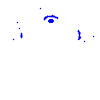
Particle: electron